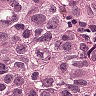
Metastatic tissue present: yes